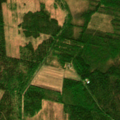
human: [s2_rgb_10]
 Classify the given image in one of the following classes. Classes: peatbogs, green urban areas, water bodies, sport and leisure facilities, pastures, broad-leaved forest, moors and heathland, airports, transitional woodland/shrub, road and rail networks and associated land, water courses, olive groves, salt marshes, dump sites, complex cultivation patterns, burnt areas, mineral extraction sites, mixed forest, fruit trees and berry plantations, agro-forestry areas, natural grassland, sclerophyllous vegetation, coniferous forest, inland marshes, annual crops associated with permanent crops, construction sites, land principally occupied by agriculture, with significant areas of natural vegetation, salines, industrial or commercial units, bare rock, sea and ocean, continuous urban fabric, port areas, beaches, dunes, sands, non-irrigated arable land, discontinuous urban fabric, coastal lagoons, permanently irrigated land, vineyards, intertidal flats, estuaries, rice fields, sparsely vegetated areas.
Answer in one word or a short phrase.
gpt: mixed forest, transitional woodland/shrub